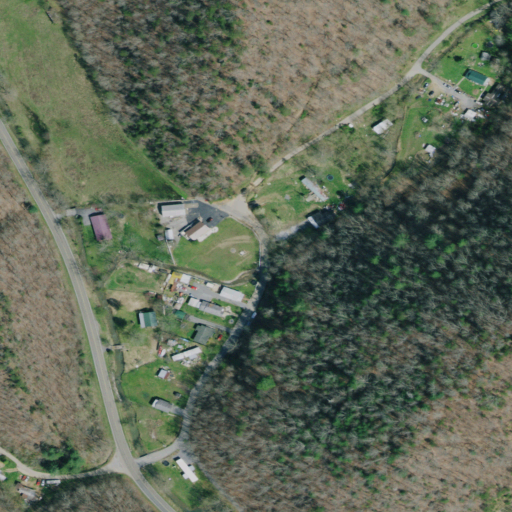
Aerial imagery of valley in Tennessee named Slagle Hollow containing deciduous forest, open development, pasture, low intensity development, mixed forest, and medium intensity development